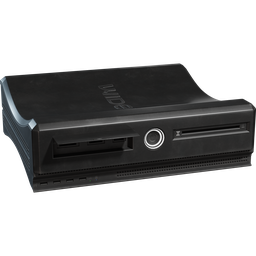
Label: electronics